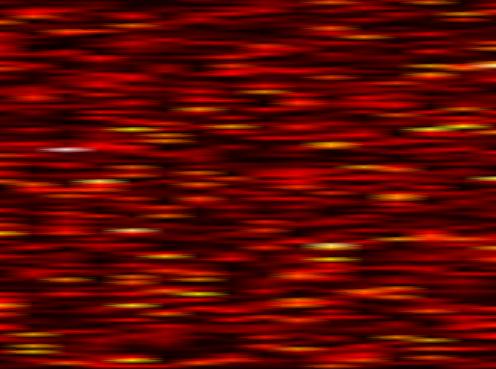
Label: WOLA